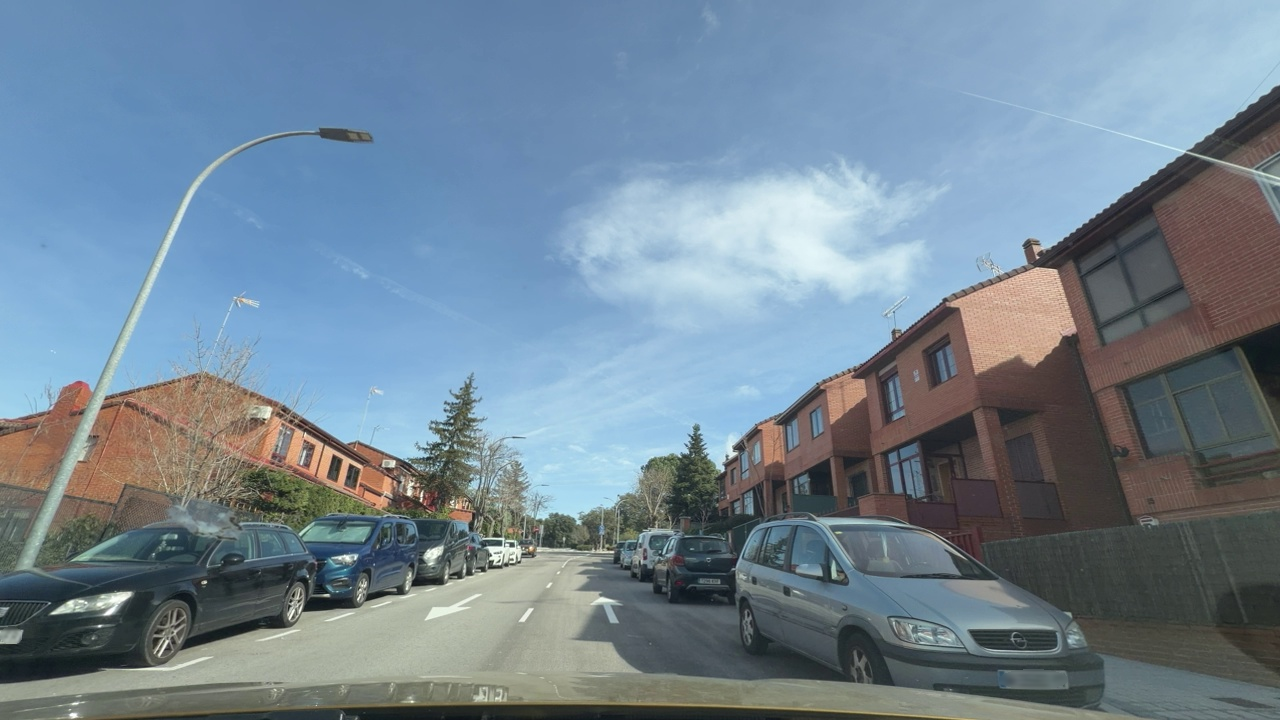
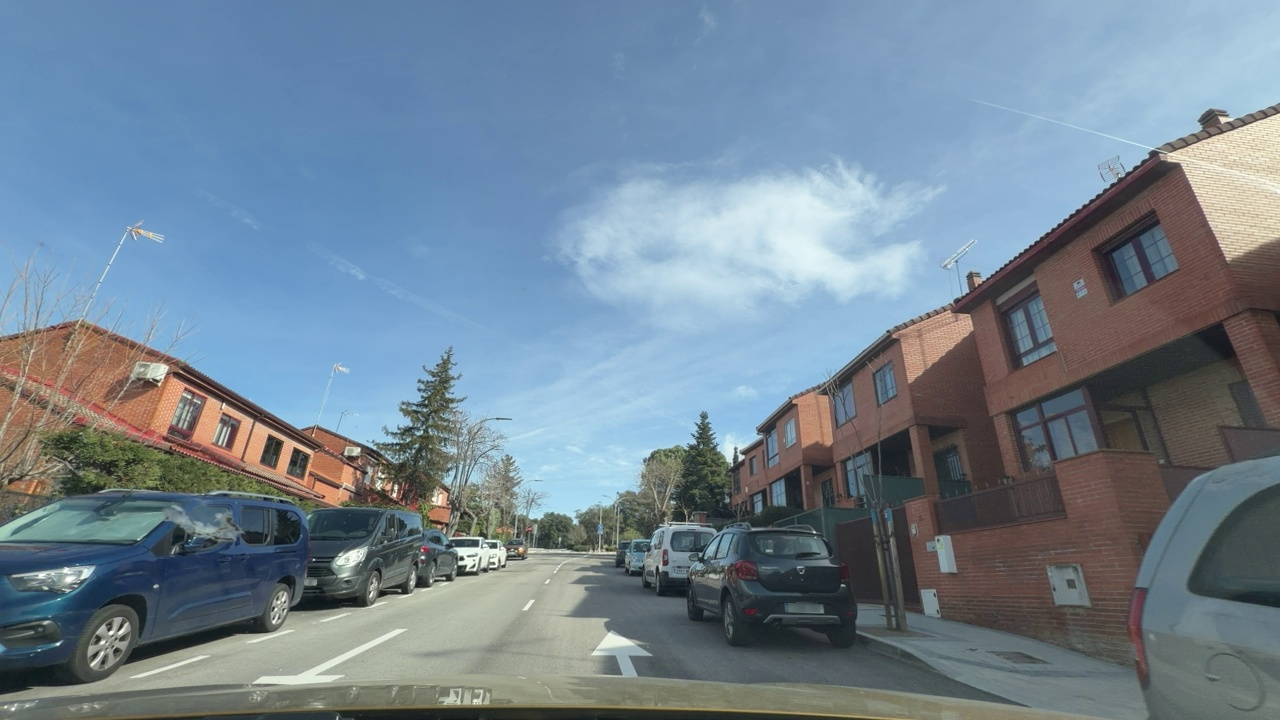
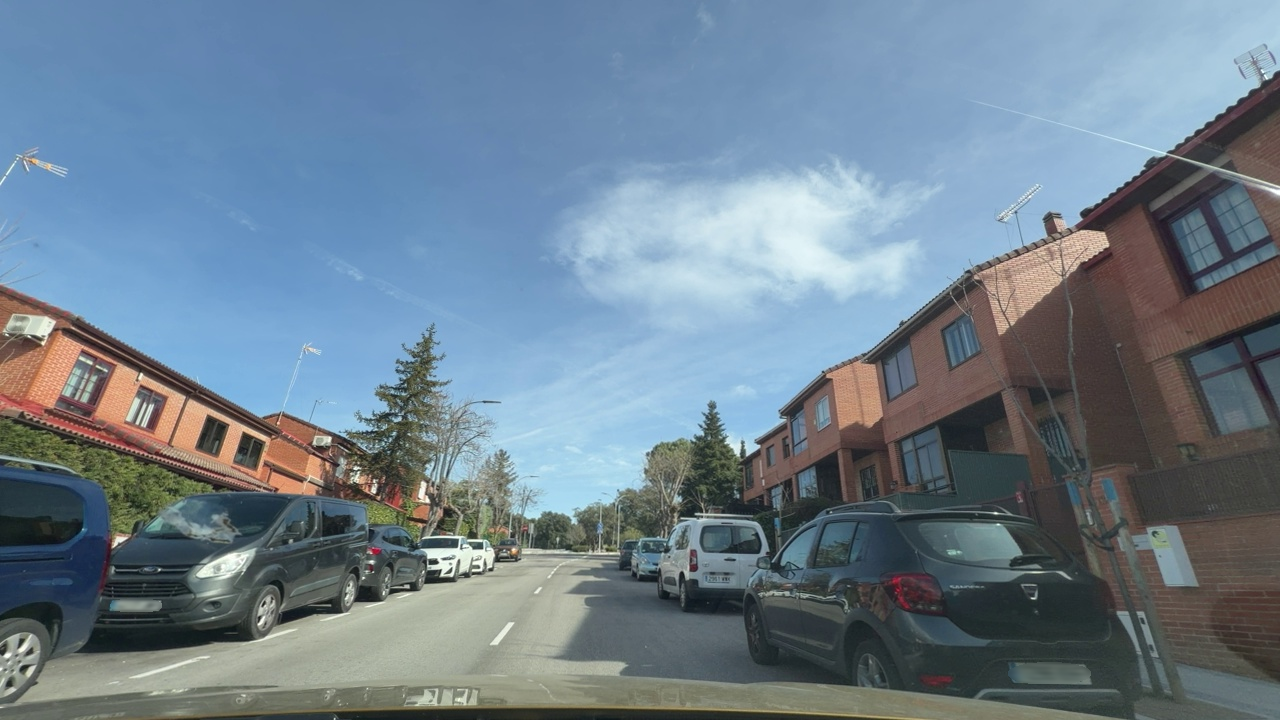
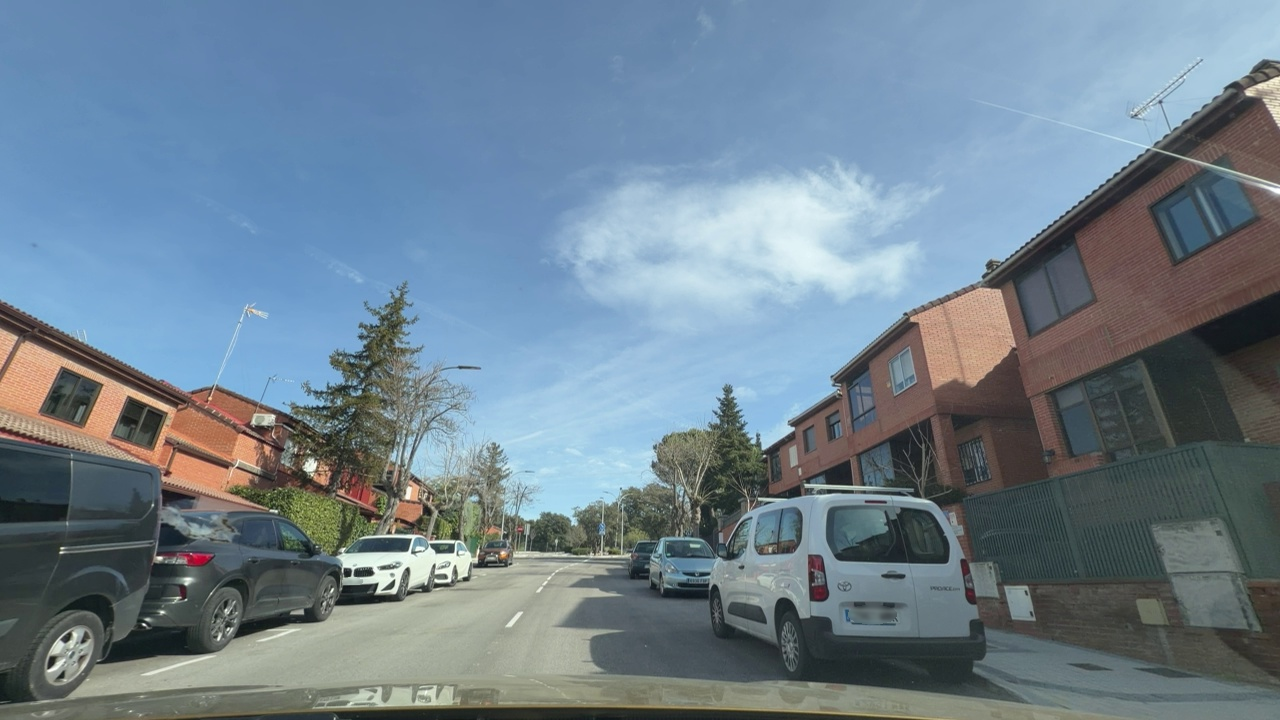
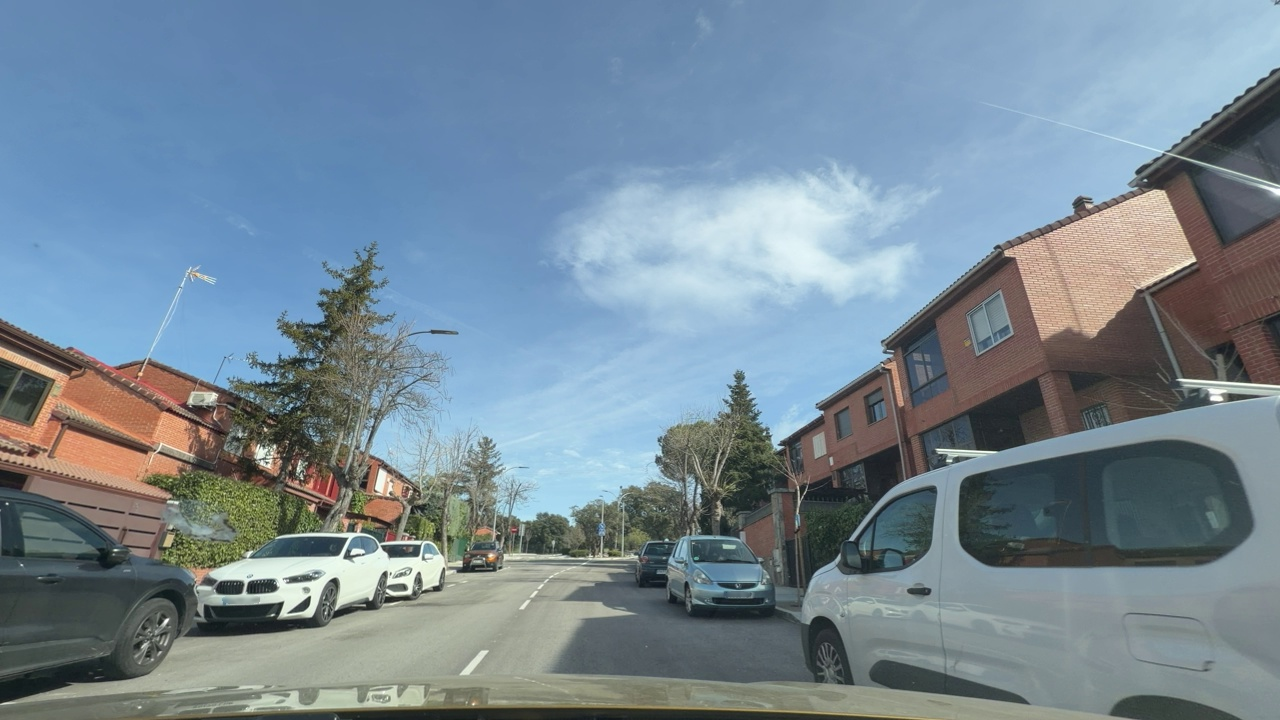
Situation: Lateral parked car
Question: Are vehicles present on the right side of the ego lane?
Answer: Yes
Reasoning: Vehicles can be seen parked along the right side of the ego lane.

Situation: Lateral parked car
Question: Are vehicles parked parallel or perpendicular to the roadway near the ego lane?
Answer: Yes
Reasoning: Vehicles are parked parallel along both sides of the ego vehicle.

Situation: Lateral parked car
Question: Does the environment indicate an urban road where curbside parking is permitted?
Answer: Yes
Reasoning: The plants, houses and the presence of sidewalks indicate this is an urban road where curbside parking is permitted.

Situation: Lateral parked car
Question: Is the ego vehicle traveling in a middle lane with traffic lanes on both sides?
Answer: No
Reasoning: The ego vehicle only has a traffic lane at its left side.

Situation: Lateral parked car
Question: Are vehicles present on the left side of the ego lane?
Answer: No
Reasoning: The left side lane is currently not occupied by any vehicles.